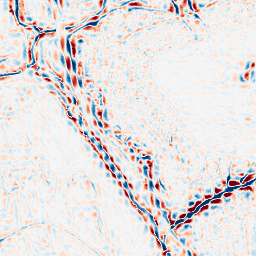
Category: wavelet
Decomposition family: wavelet_biorthogonal
Decomposition parameters: wavelet: bior3.5
level: 3
Upsampling method: bspline
Upsampling parameters: scale: 2
Upsampling scale: 2